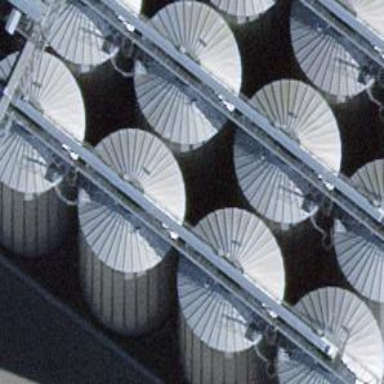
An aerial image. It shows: Storage tank with man-made structure.